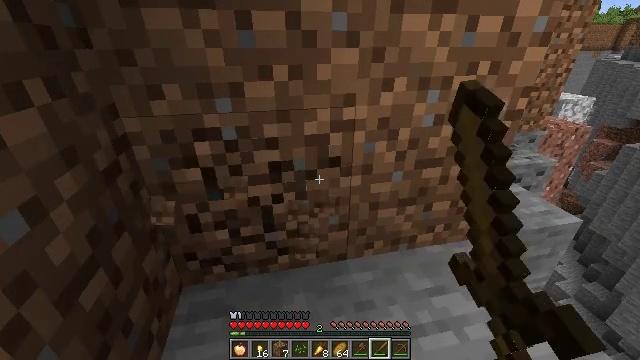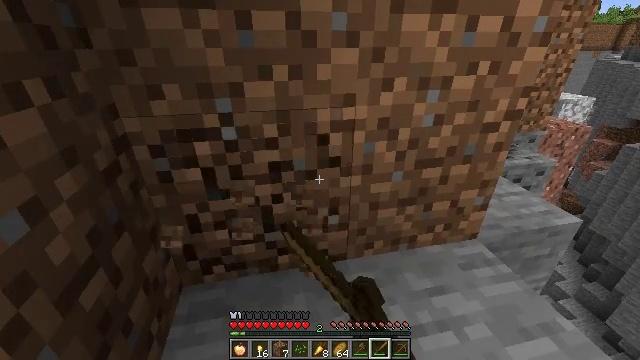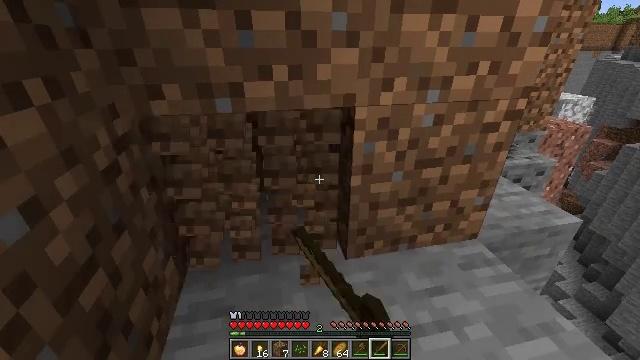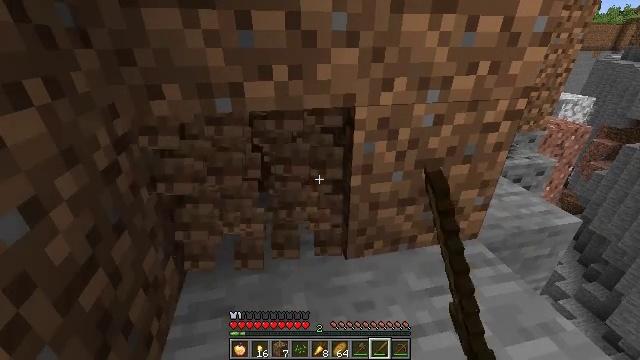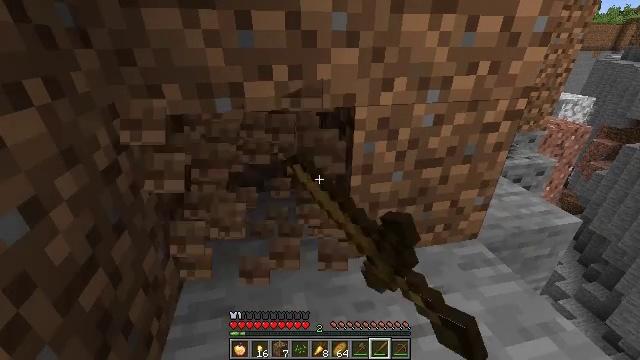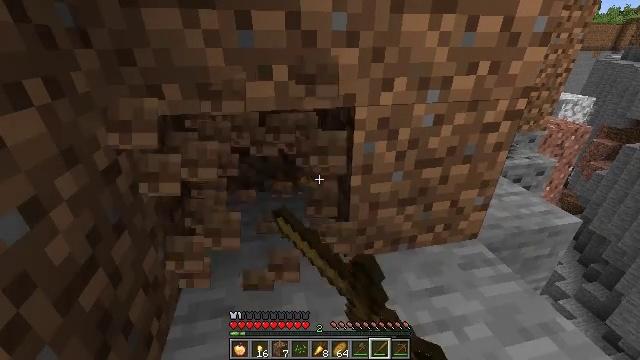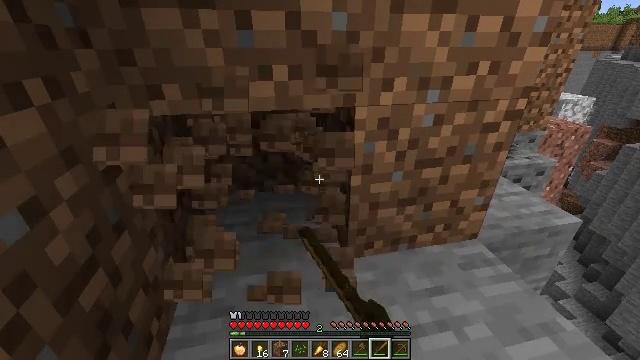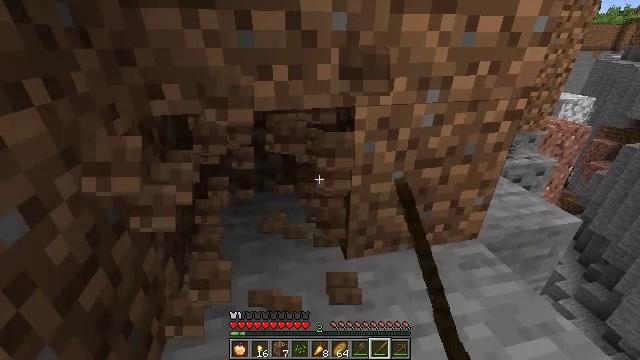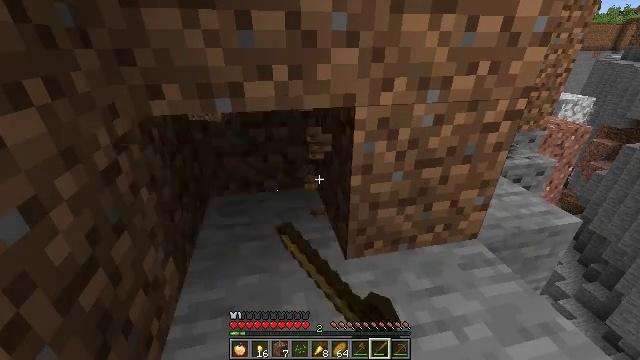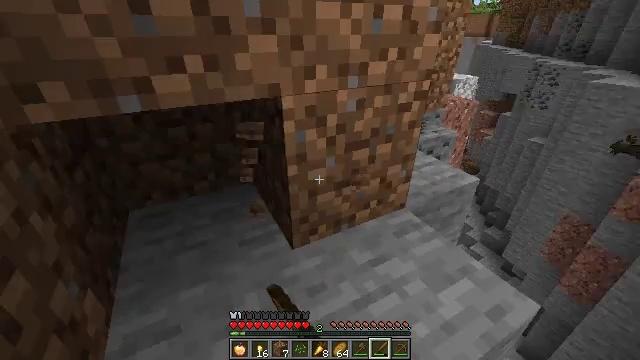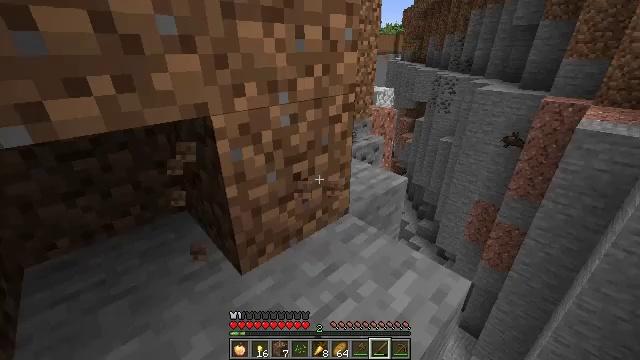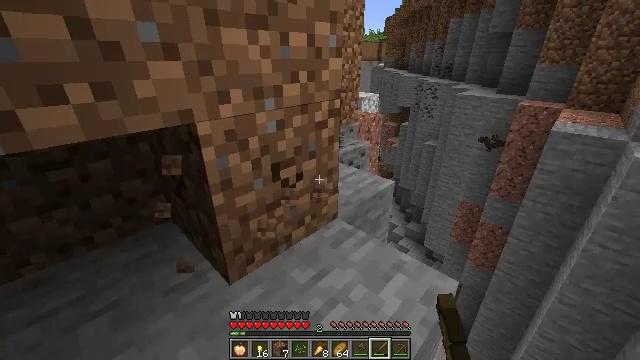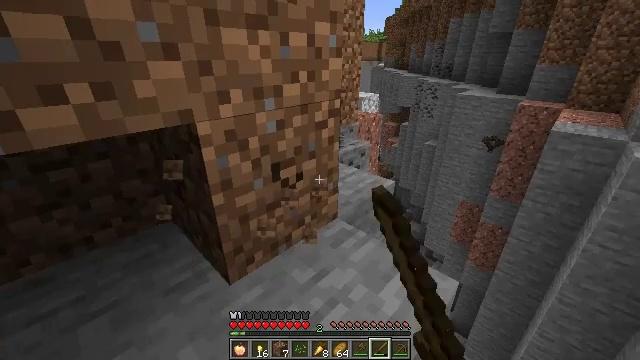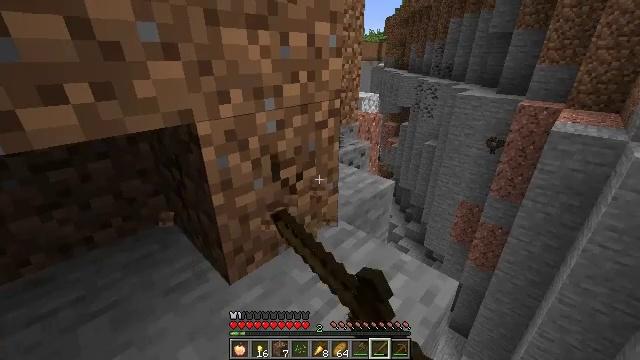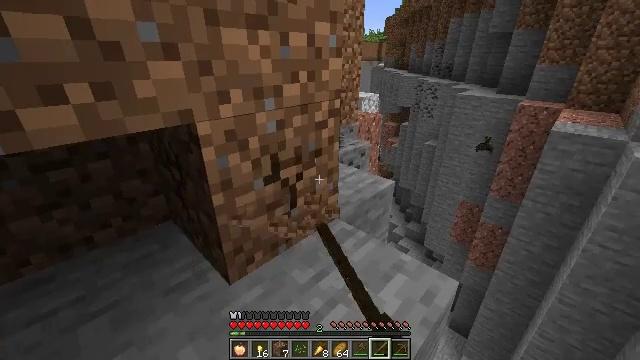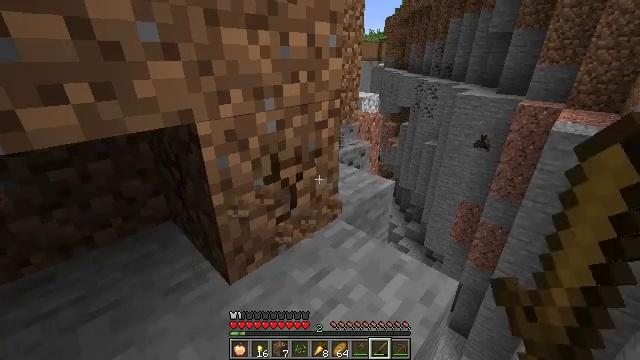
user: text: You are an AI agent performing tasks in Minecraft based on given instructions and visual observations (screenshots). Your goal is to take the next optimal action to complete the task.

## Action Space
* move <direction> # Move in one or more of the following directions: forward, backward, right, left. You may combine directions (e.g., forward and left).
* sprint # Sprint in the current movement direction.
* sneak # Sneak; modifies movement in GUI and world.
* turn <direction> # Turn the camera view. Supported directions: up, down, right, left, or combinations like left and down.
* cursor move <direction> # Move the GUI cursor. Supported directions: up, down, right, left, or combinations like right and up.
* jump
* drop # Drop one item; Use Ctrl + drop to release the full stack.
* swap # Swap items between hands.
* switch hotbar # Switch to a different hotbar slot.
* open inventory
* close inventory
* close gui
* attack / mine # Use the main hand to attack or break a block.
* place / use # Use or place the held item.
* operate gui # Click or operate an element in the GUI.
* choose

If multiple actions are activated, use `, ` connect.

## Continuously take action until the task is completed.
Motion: motion action
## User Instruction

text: Attack the ground to gather dirt.
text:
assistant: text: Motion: sneak, attack / mine
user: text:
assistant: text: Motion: sneak, attack / mine
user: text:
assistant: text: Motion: sneak, attack / mine
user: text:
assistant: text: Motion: sneak, attack / mine
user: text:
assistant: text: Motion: sneak, attack / mine
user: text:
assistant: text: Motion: sneak, attack / mine
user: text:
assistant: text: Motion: sneak, attack / mine
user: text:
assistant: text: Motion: sneak, attack / mine
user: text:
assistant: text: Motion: sneak, turn right and down, attack / mine
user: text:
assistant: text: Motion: sneak, turn right and up, attack / mine
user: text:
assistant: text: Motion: sneak, turn right and up, attack / mine
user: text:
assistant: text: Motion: sneak, attack / mine
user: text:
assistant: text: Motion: sneak, attack / mine
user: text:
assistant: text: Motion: sneak, attack / mine
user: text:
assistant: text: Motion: sneak, attack / mine
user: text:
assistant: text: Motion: sneak, attack / mine
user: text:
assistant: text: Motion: sneak, attack / mine
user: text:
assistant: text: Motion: sneak, attack / mine
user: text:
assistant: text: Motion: sneak, attack / mine
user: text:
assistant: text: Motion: sneak, attack / mine
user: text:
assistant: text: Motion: sneak, attack / mine
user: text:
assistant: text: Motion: sneak, attack / mine
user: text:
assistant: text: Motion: sneak, attack / mine
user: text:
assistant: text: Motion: sneak, attack / mine
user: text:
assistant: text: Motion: sneak, attack / mine
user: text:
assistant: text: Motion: sneak, attack / mine
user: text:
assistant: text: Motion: sneak, attack / mine
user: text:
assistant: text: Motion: sneak, attack / mine
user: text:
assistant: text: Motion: sneak, attack / mine
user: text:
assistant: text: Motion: sneak, turn left and up, attack / mine